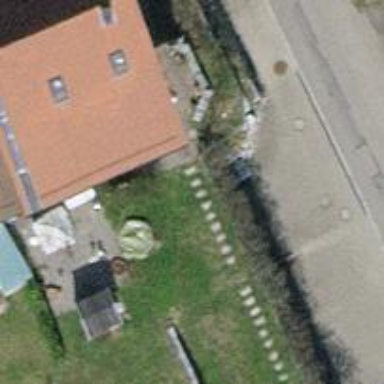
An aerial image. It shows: Driveway made of paving stones.